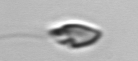
Label: Katodinium_or_Torodinium